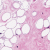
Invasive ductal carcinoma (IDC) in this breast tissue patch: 0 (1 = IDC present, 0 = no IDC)